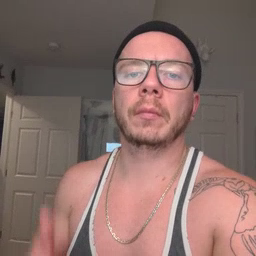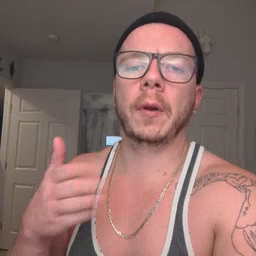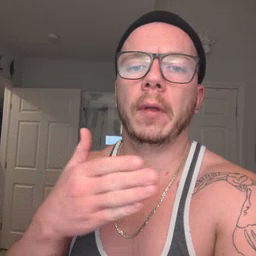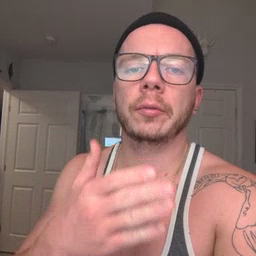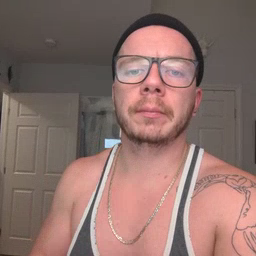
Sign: fish